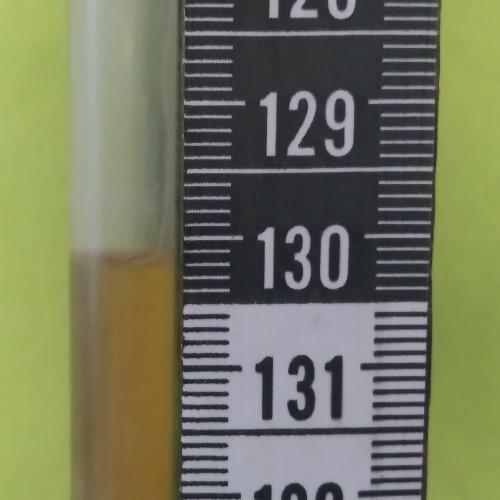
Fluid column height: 130.1 cm